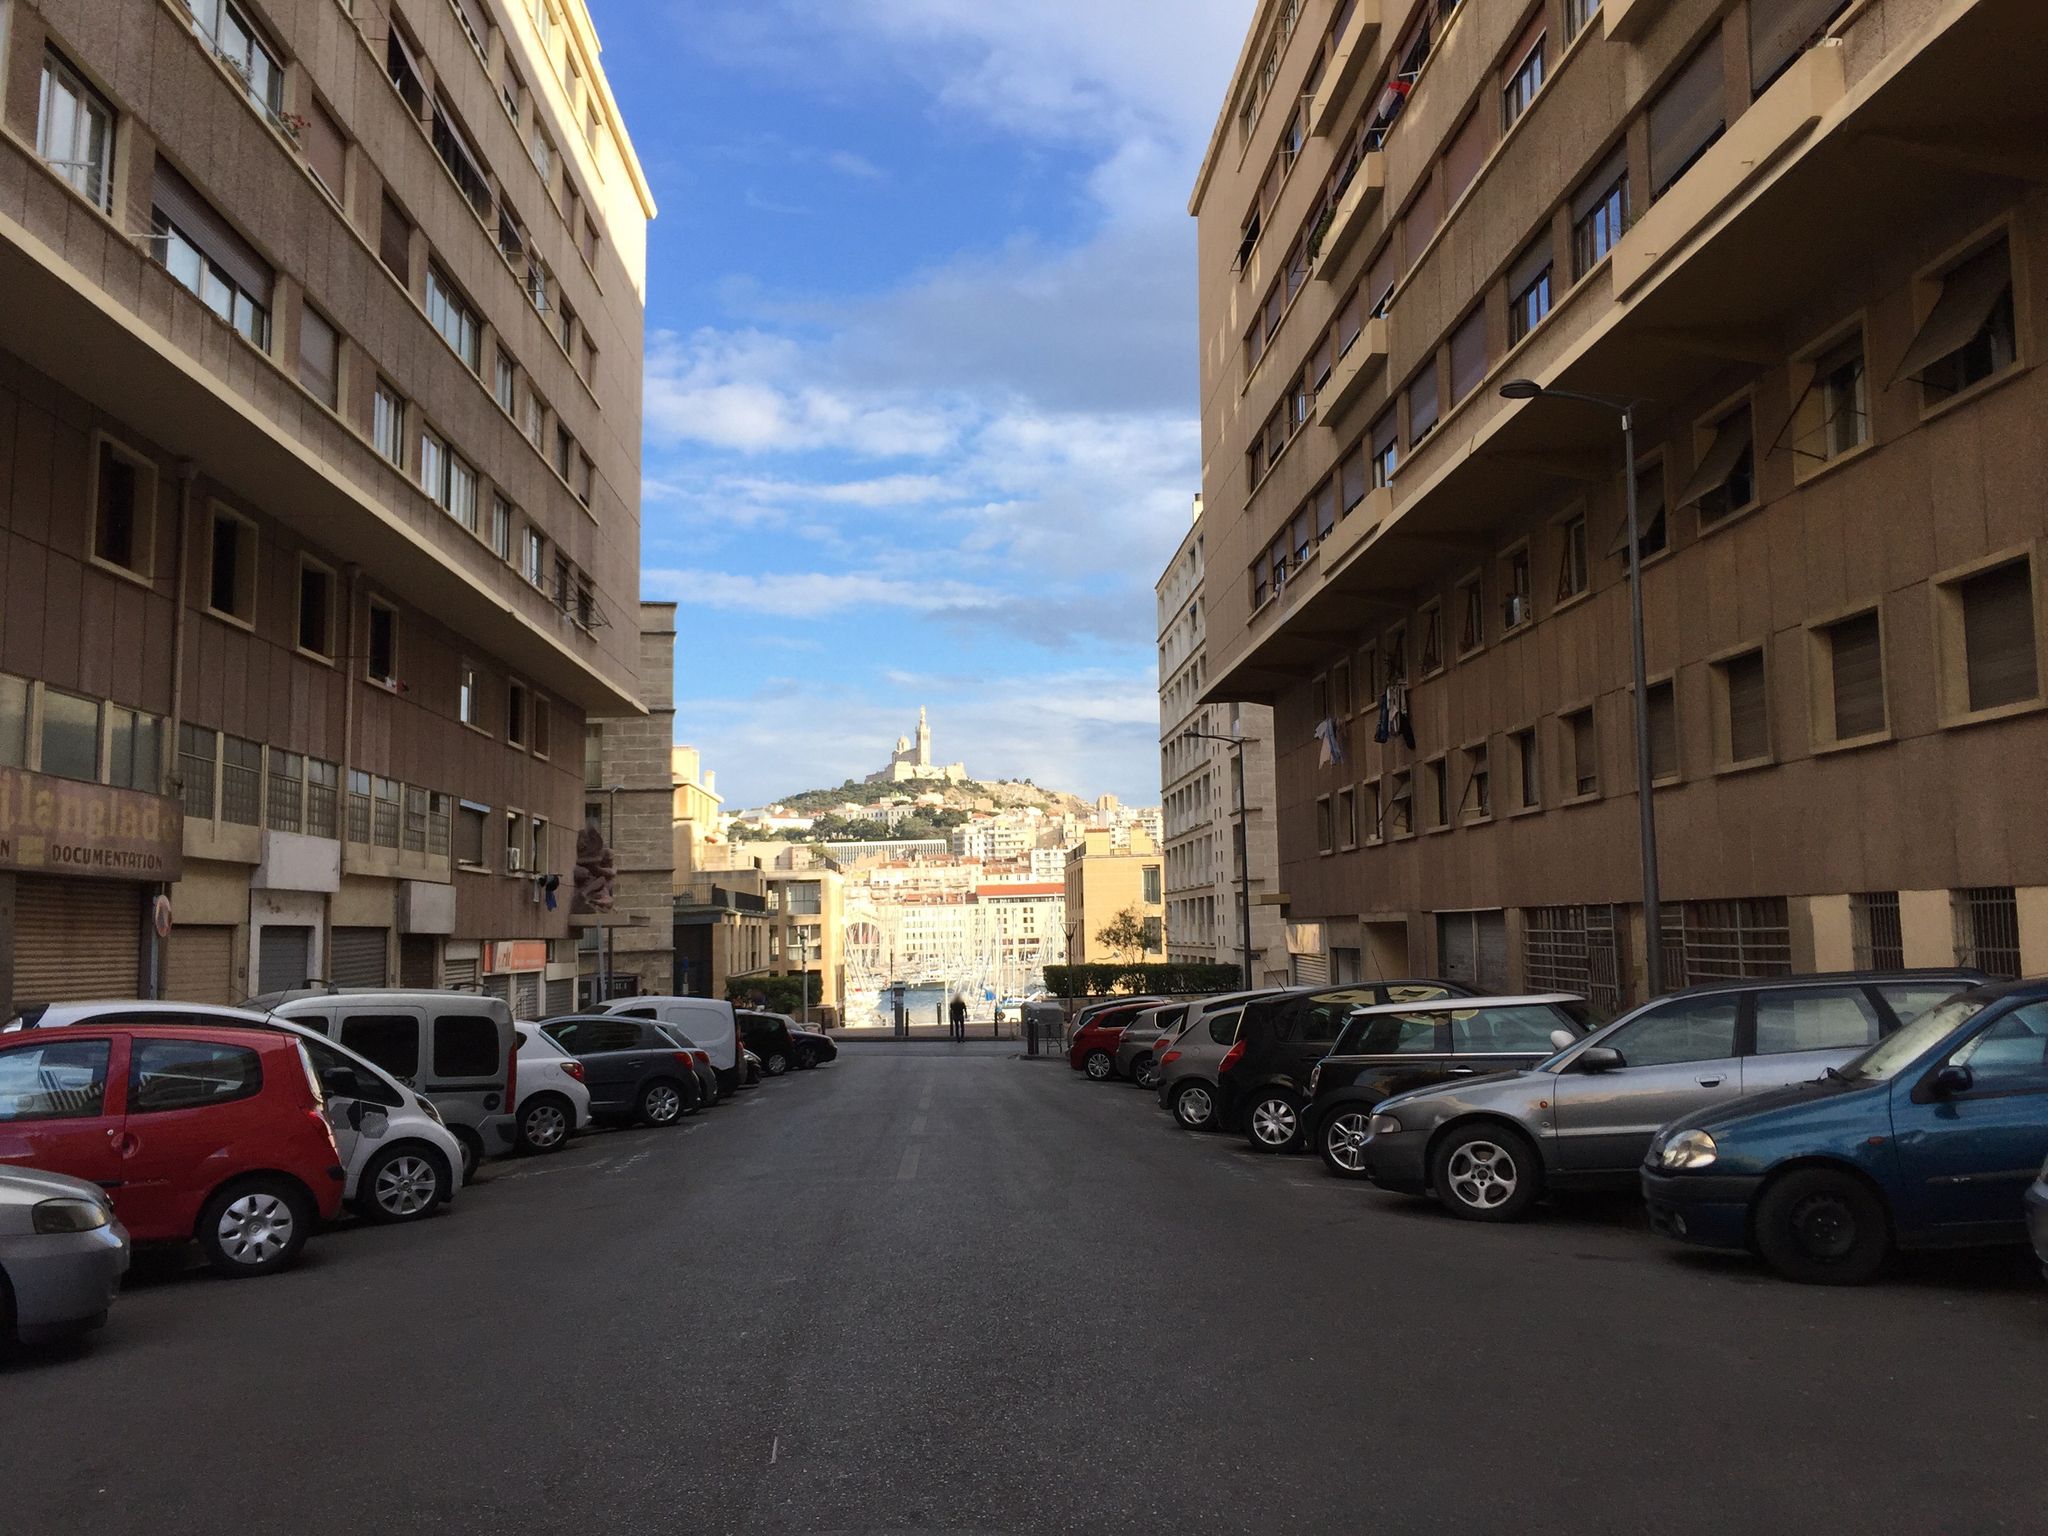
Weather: clear
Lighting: day
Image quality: good
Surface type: driving surface
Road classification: steps, residential, pedestrian
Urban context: urban centre
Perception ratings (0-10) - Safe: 7.99, Lively: 9.45, Beautiful: 6.07, Boring: 2.86, Depressing: 4.37, Wealthy: 9.19